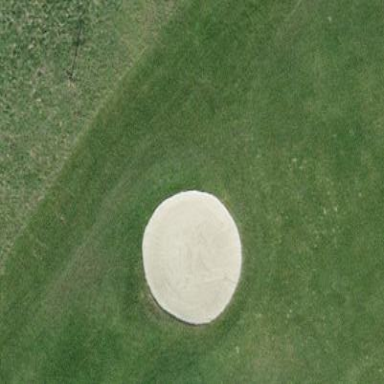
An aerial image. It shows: Golf bunker filled with natural sand.